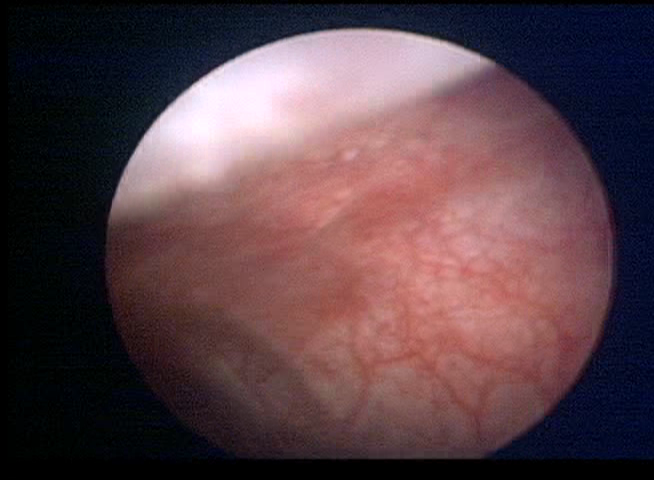
Modality: WLC
Class: Normal mucosa
Bladder cancer association: No